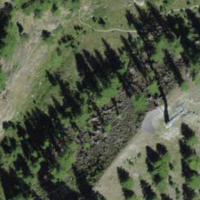
EUNIS habitat code: 26
Species observed at this site:
Lophophanes cristatus
Nucifraga caryocatactes
Carduelis carduelis